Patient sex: F
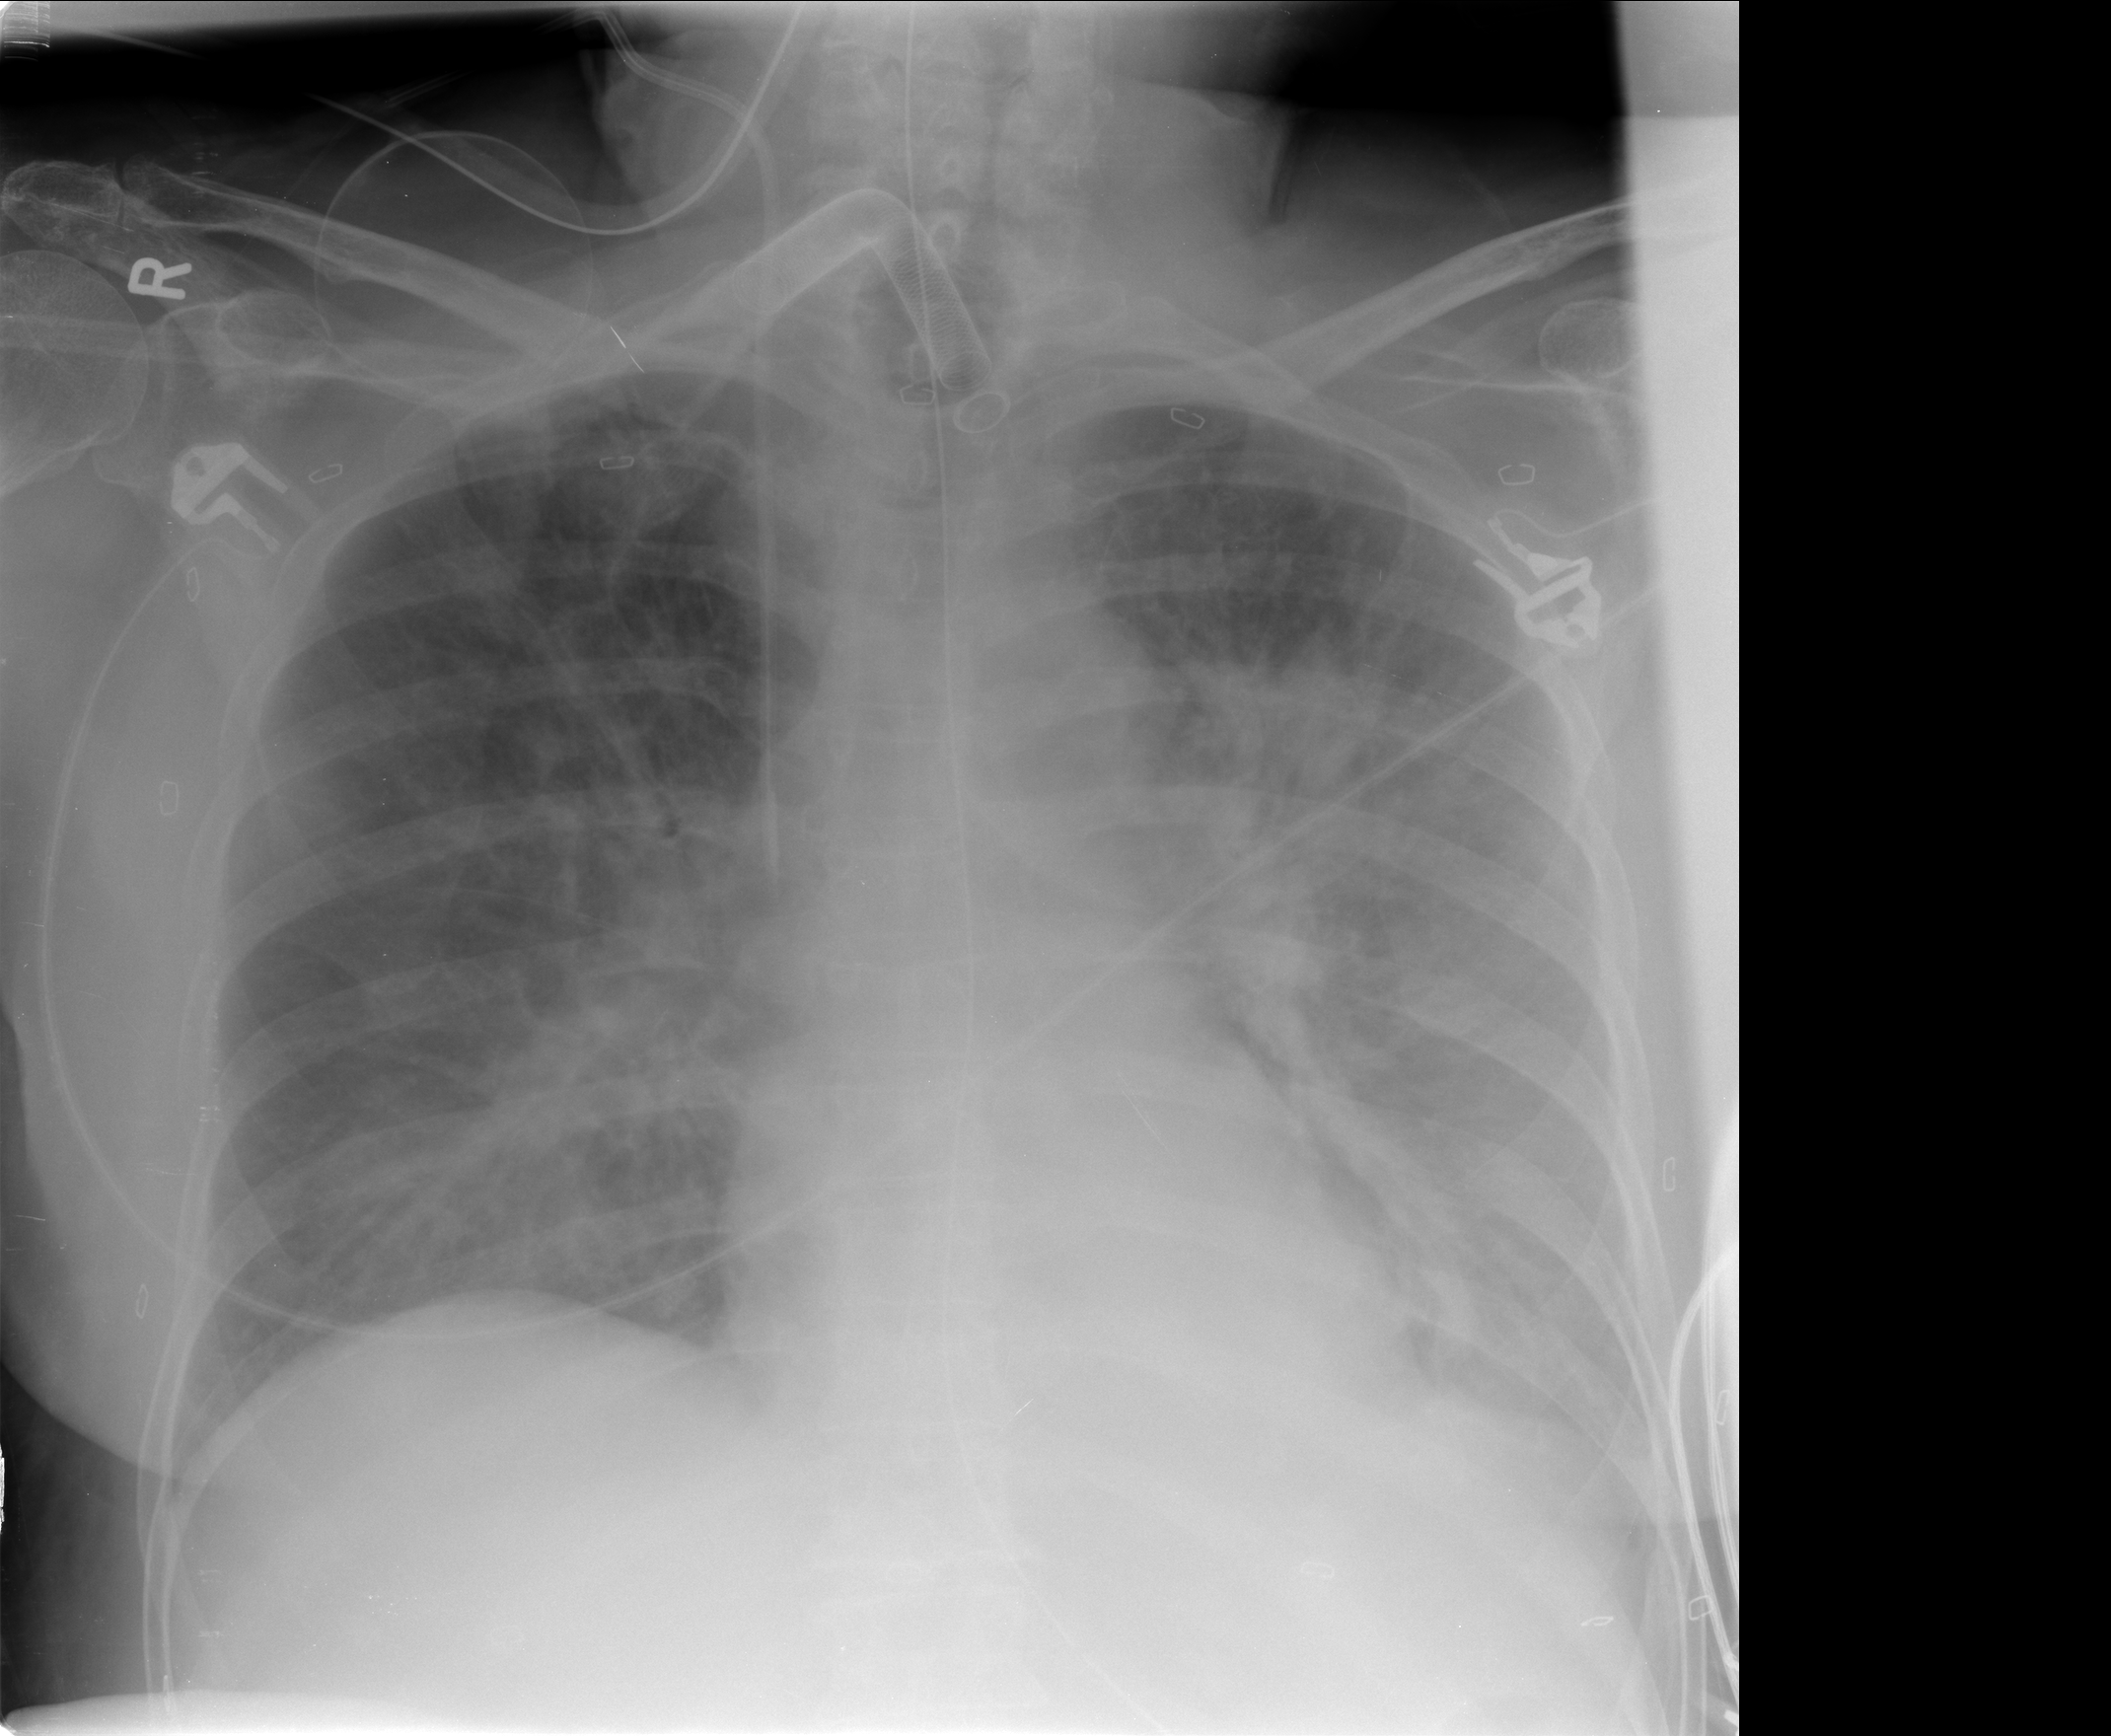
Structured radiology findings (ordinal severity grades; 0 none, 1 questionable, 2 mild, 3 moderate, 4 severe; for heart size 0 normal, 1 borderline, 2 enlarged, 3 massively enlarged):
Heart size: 0
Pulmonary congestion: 2
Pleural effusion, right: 0
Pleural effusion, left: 0
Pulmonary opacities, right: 2
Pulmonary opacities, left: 3
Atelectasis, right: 0
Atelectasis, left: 2